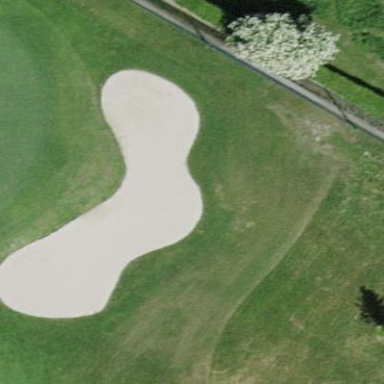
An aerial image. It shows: Sand bunker on golf course.